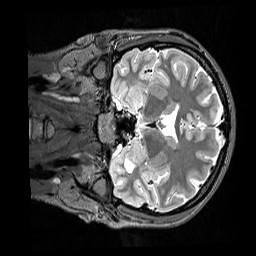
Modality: T2w
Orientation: coronal
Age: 24
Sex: female
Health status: healthy
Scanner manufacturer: siemens
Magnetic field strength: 3 T
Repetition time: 3.2 s
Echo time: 0.568 s